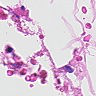
Metastatic tissue present: no